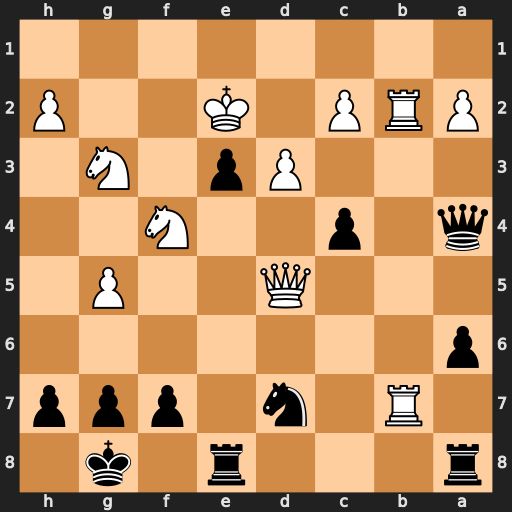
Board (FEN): r3r1k1/1R1n1ppp/p7/3Q2P1/q1p2N2/3Pp1N1/PRP1K2P/8
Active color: b
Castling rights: -
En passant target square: -
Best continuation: c3 Rxd7 Qxf4 Rxf7 Qxf7 Qxf7+ Kxf7